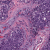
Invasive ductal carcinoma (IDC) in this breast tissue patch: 0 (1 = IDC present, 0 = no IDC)